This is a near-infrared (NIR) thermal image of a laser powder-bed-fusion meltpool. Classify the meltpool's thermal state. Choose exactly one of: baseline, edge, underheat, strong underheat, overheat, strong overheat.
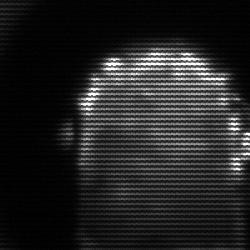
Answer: baseline